Question: I am just writing a little test application to show a Gallery of images on Android (from the SD card), it all works quite well except the part where I get to see the photos. If someone can spot the source of my trouble.
Much of the code has been copied and pasted from various examples I've found.

Notice the lack of images in the Gallery.
I'm guessing I'm doing something wrong in :
'''
public View getView(int position, View convertView, ViewGroup parent) {
ImageView imgView;
if (convertView == null)
imgView = new ImageView(cont);
else
imgView = (ImageView)convertView;
String filename = photos[position].getName();
Log.i(TAG, "Loading File " + filename);
Bitmap bMap = BitmapFactory.decodeFile(filename);
imgView.setImageBitmap(bMap);
imgView.setLayoutParams(new Gallery.LayoutParams(120, 90));
imgView.setScaleType(ImageView.ScaleType.FIT_XY);
imgView.setBackgroundResource(GalItemBg);
return imgView;
}
'''
The whole activity is as follows - in case the problem is elsewhere
'''
package nz.co.salespartner.gallerytest;
import java.io.File;
import java.io.FilenameFilter;
import android.app.Activity;
import android.content.Context;
import android.content.res.TypedArray;
import android.graphics.Bitmap;
import android.graphics.BitmapFactory;
import android.os.Bundle;
import android.util.Log;
import android.view.View;
import android.view.ViewGroup;
import android.widget.BaseAdapter;
import android.widget.Gallery;
import android.widget.ImageView;
import android.widget.TextView;
public class GalleryTestActivity extends Activity {
File photos[];
private static String TAG = "GalleryTest";
@Override
public void onCreate(Bundle savedInstanceState) {
super.onCreate(savedInstanceState);
setContentView(R.layout.main);
File f = new File("/sdcard/pics1");
photos = f.listFiles(new FilenameFilter() {
@Override
public boolean accept(File dir, String filename) {
return filename.endsWith("jpg");
}
});
String fileList = "";
for (File aFile : photos) {
fileList += aFile.getName() + "
";
}
TextView v = (TextView)findViewById(R.id.FileList);
v.setText(fileList);
Gallery gallery = (Gallery)findViewById(R.id.Gallery);
gallery.setAdapter(new AddImgAdp(this));
}
public class AddImgAdp extends BaseAdapter {
int GalItemBg;
private Context cont;
public AddImgAdp(Context c) {
cont = c;
TypedArray typArray = obtainStyledAttributes(R.styleable.GalleryTheme);
GalItemBg = typArray.getResourceId(R.styleable.GalleryTheme_android_galleryItemBackground, 0);
typArray.recycle();
}
public int getCount() {
return photos.length;
}
public Object getItem(int position) {
return position;
}
public long getItemId(int position) {
return position;
}
public View getView(int position, View convertView, ViewGroup parent) {
ImageView imgView;
if (convertView == null)
imgView = new ImageView(cont);
else
imgView = (ImageView)convertView;
String filename = photos[position].getName();
Log.i(TAG, "Loading File " + filename);
Bitmap bMap = BitmapFactory.decodeFile(filename);
imgView.setImageBitmap(bMap);
imgView.setLayoutParams(new Gallery.LayoutParams(120, 90));
imgView.setScaleType(ImageView.ScaleType.FIT_XY);
imgView.setBackgroundResource(GalItemBg);
return imgView;
}
}
}
'''
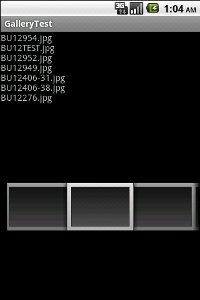
Answer: Okay the solution was fairly obvious - and if I was more familiar with Java I probably would have spotted it immediately.
Instead of
'''
String filename = photos[position].getName();
'''
I should have had
'''
String filename = photos[position].getAbsolutePath();
'''